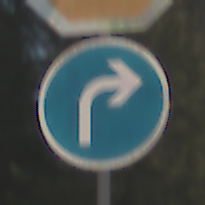
Verkehrszeichen: VorgeschriebeneFahrtrichtungRechts
Zusatzzeichen oben: Stop
Umgebung: Outdoor, Nature
Tageszeit: Midday
Wetter: PartlyCloudy
Licht: Natural
Jahreszeit: NotSpecified
Kontrast: HighContrast